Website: bh-photo
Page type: address-validator
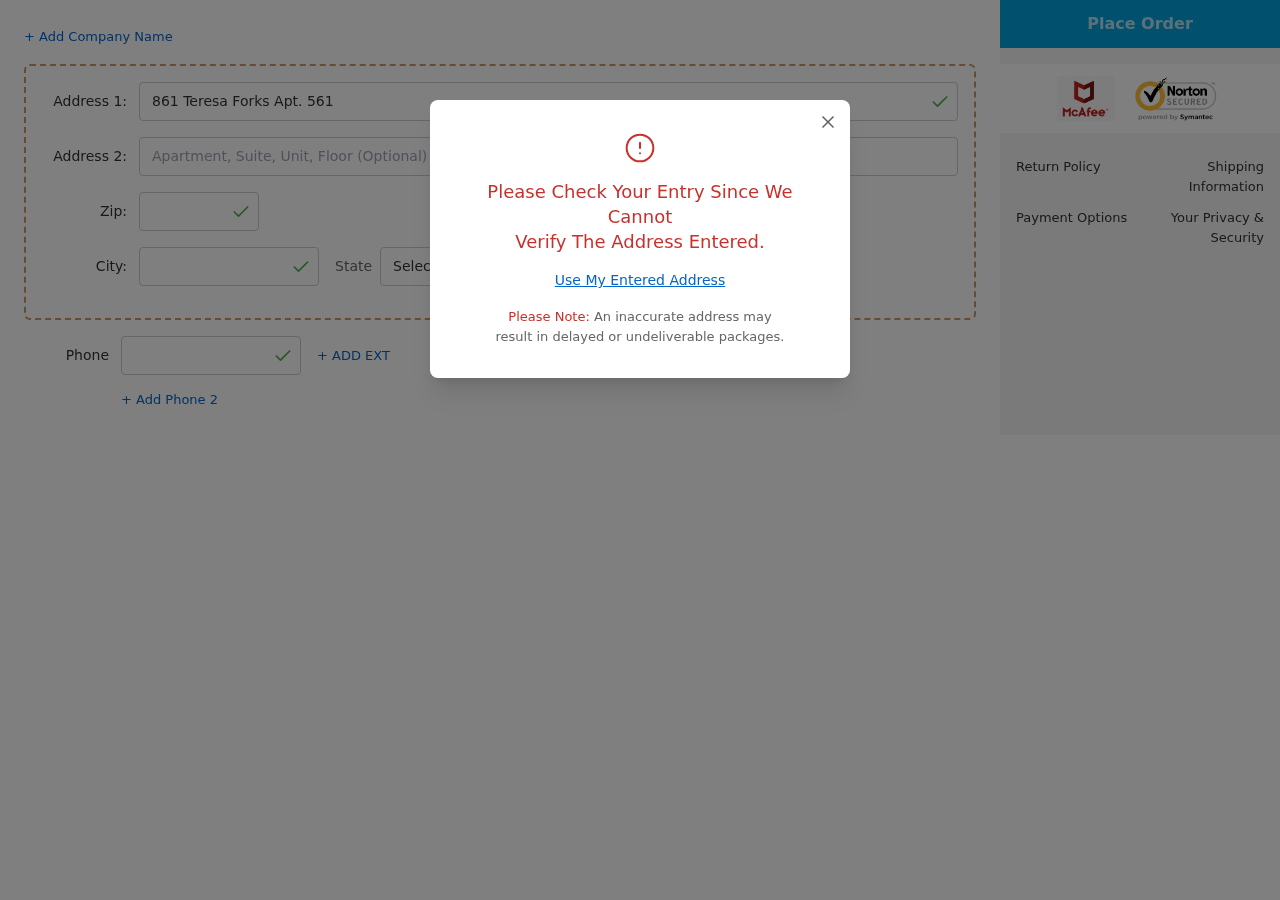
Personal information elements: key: PII_CITY
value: South Amanda
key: PII_PHONE
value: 5466336354
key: PII_POSTCODE
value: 53520
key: PII_STATE_ABBR
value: OR
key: PII_STREET
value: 861 Teresa Forks Apt. 561